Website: slack
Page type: stored-credit-cards
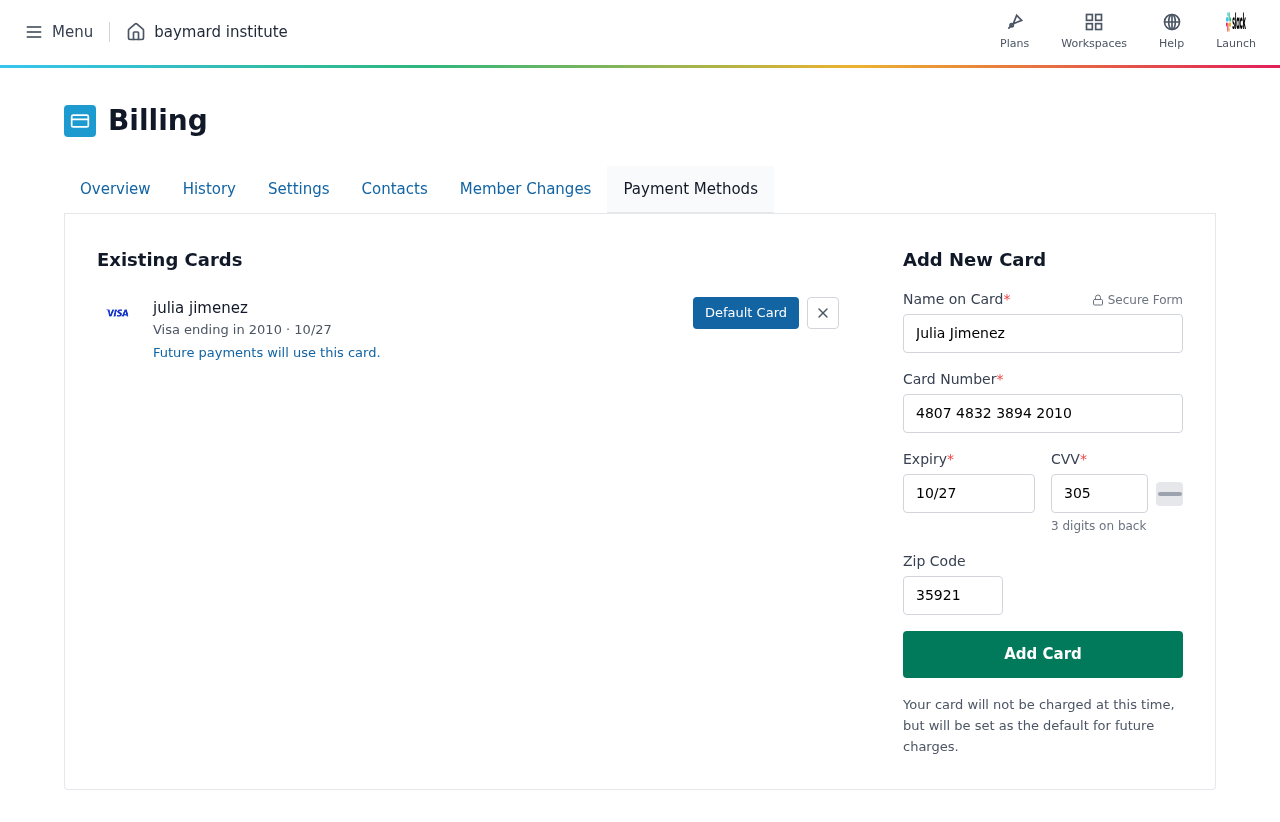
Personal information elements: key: PII_CARD_CVV
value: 305
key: PII_CARD_EXPIRY
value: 10/27
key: PII_CARD_EXPIRY_MONTH
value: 10
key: PII_CARD_EXPIRY_YEAR
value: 27
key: PII_CARD_LAST4
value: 2010
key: PII_CARD_NUMBER
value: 4807 4832 3894 2010
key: PII_CARD_TYPE
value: Visa
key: PII_FULLNAME
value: julia jimenez
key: PII_FULLNAME
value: Julia Jimenez
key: PII_POSTCODE
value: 35921